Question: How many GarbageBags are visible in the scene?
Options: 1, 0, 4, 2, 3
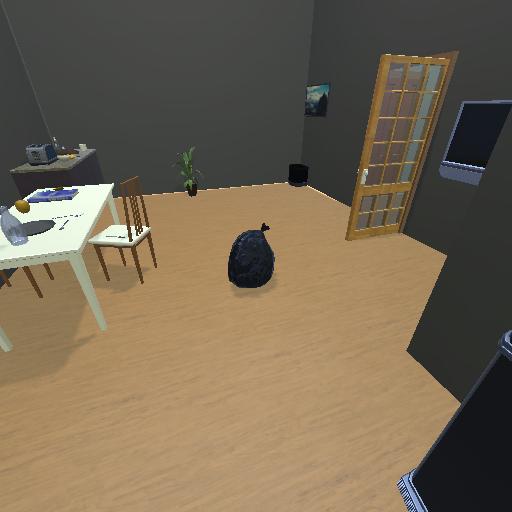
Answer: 1